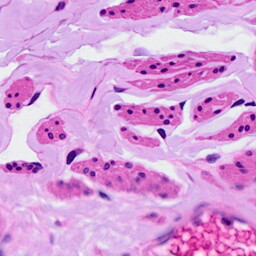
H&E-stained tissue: Ovarian